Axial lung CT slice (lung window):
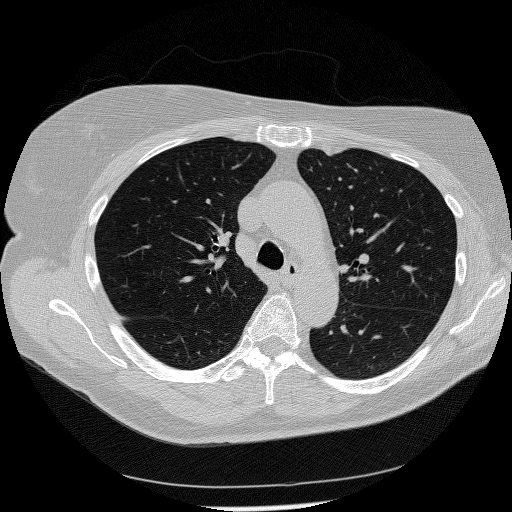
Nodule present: no